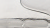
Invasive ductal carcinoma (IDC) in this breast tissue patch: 0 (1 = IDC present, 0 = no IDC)